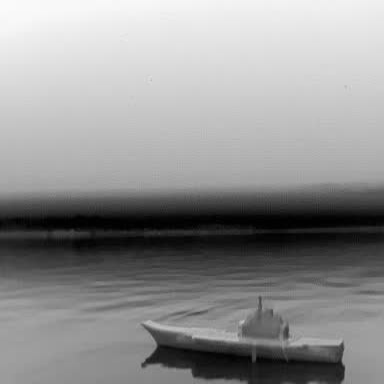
There is a warship in the infrared image.